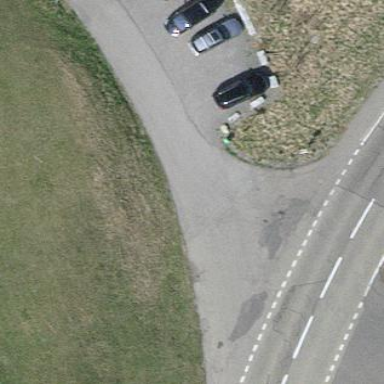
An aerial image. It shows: Asphalt parking lot.